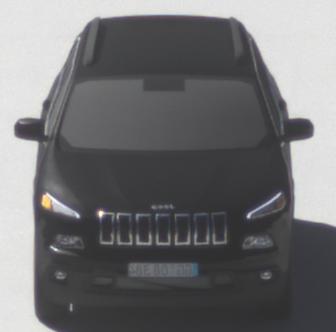
Make: Jeep
Model: Cherokee 3.2 V6 Pentastar
Detailed model: Cherokee (KL)
Model produced from: 2014/07
Model produced until: 2015/07
Doors: 5
Color: black
Road condition: dry road
Daytime: morning or afternoon
Contrast: high contrast